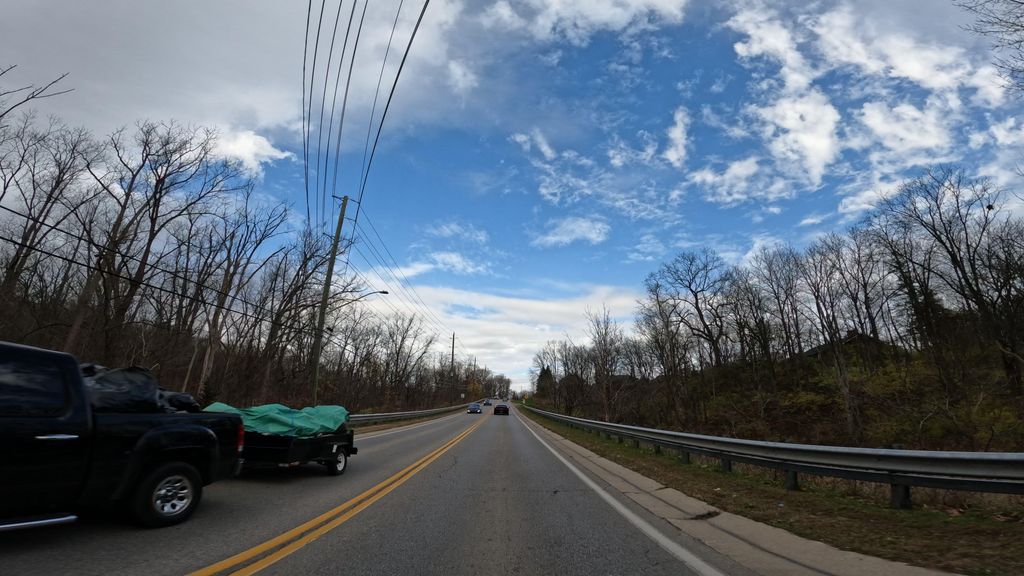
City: hamilton